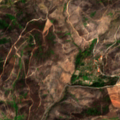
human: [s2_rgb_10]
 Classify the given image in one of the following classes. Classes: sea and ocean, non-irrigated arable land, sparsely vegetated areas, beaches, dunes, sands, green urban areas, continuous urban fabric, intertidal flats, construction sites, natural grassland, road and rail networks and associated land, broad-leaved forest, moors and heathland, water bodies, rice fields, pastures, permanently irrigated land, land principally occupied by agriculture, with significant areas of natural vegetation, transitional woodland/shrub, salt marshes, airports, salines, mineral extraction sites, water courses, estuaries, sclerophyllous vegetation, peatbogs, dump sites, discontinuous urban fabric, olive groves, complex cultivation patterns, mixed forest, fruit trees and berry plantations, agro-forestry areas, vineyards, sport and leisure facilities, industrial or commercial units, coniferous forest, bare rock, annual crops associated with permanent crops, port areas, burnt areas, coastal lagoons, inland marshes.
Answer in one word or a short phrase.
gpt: moors and heathland, transitional woodland/shrub